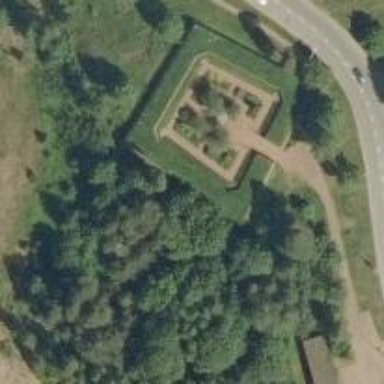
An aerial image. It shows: Historical fort building.